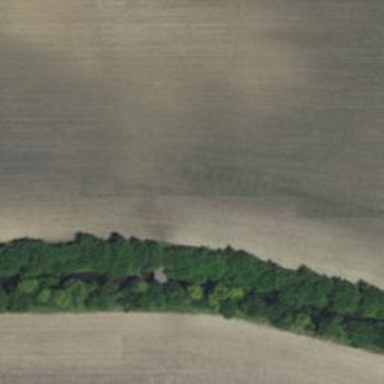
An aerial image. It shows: Abandoned road.